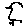
Label: bird